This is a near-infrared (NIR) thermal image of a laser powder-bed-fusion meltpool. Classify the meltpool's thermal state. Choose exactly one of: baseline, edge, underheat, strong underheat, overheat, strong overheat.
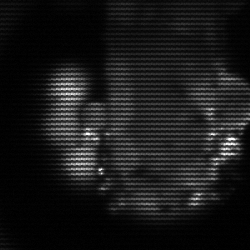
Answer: strong underheat